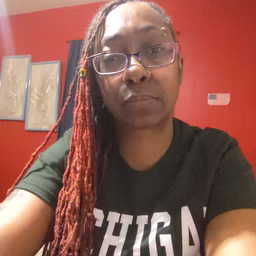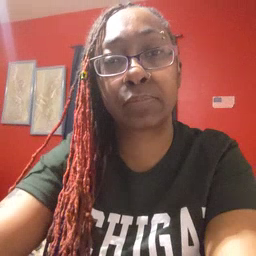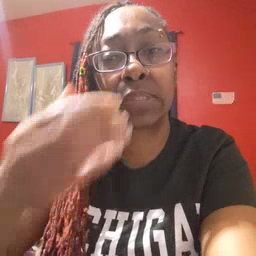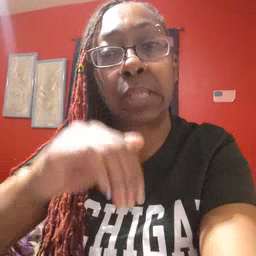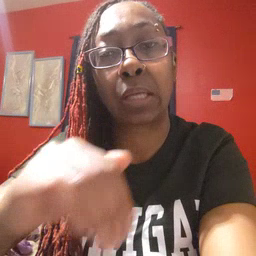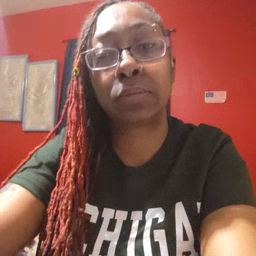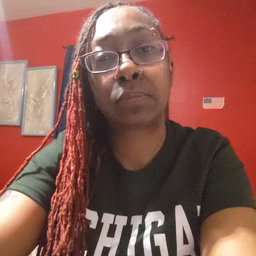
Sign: night